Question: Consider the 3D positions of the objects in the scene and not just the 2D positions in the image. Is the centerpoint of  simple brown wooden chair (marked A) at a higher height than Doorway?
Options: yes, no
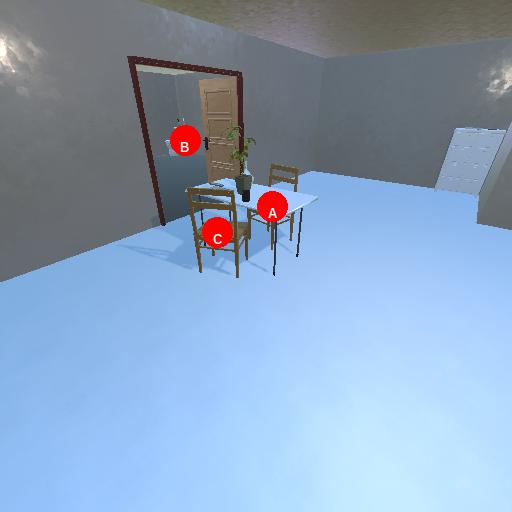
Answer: yes